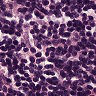
Metastatic tissue present: no